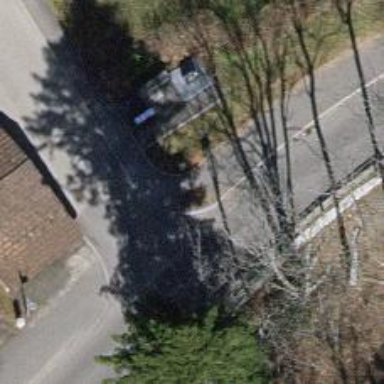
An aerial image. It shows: Sidewalk.